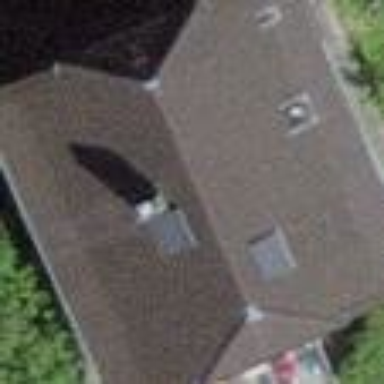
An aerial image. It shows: House with half-hipped roof shape.